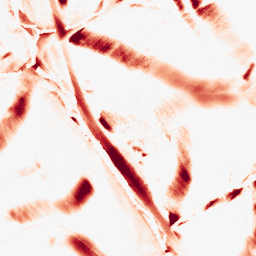
Category: morphological
Decomposition family: morphological_diamond
Decomposition parameters: operation: opening
radius: 20
Upsampling method: bspline
Upsampling parameters: scale: 8
Upsampling scale: 8